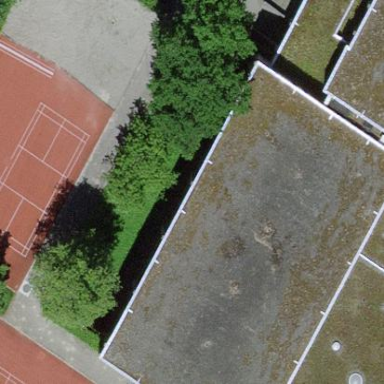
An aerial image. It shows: Sports centre building.